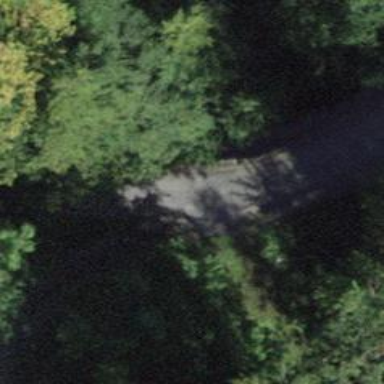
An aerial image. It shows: Unclassified road with asphalt surface crossing bridge.